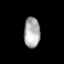
Tissue: lung
Cell type: Epithelial cells
Senescence score: 0.2319
Nuclear area (px): 481
Mean DAPI intensity: 171.688